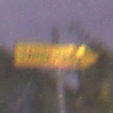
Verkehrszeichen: UmleitungswegweiserRechtsweisend
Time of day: Night
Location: Outdoor (Suburban)
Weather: PartlyCloudy
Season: NotSpecified
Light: Artificial